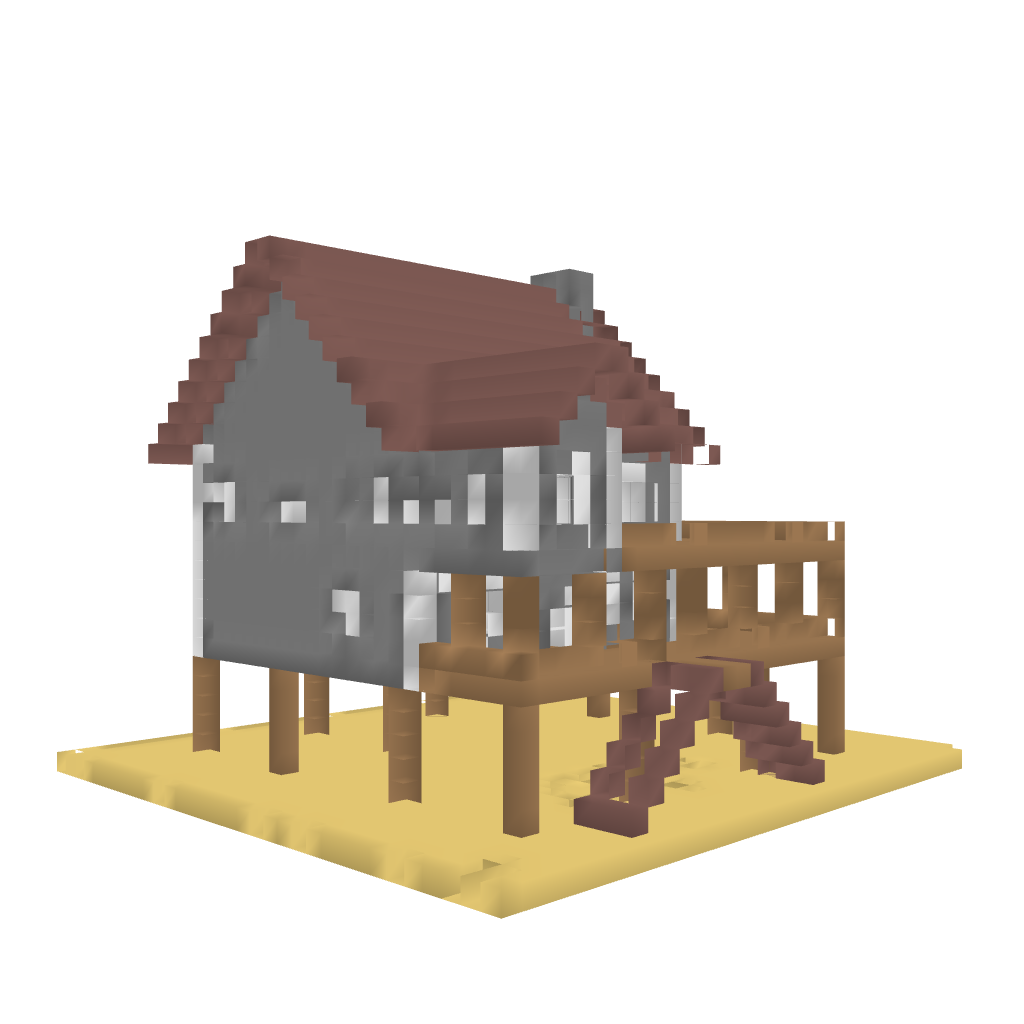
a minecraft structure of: Beach House good quality